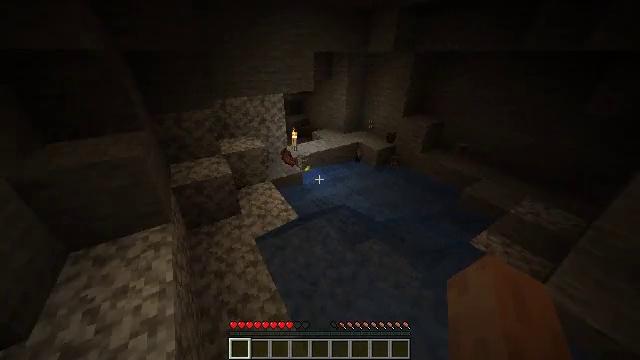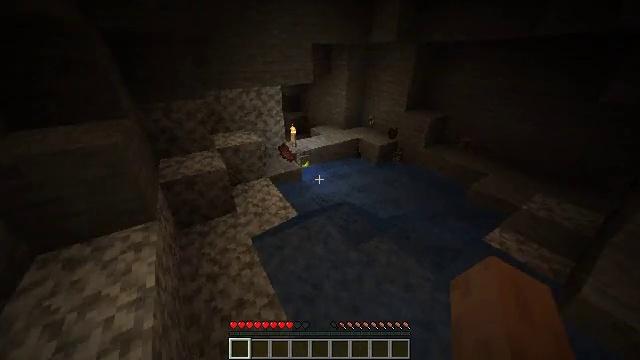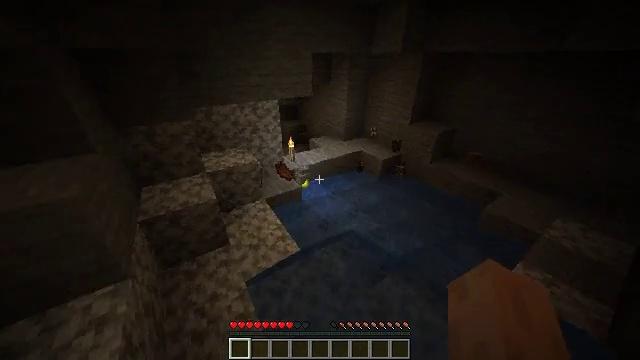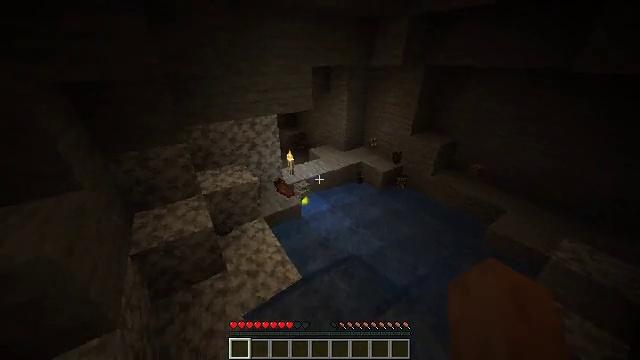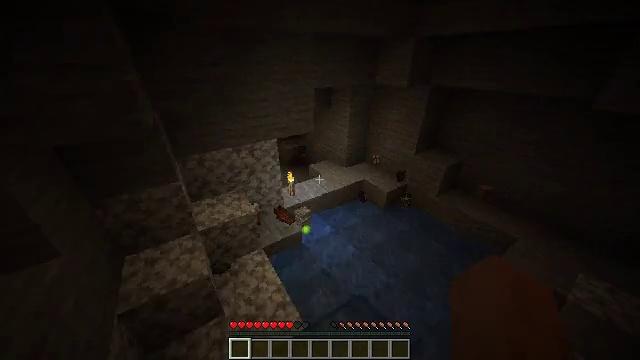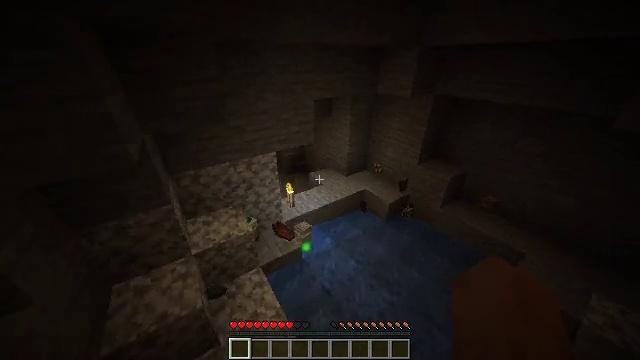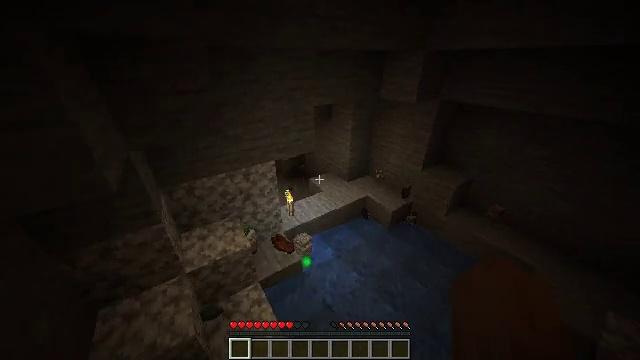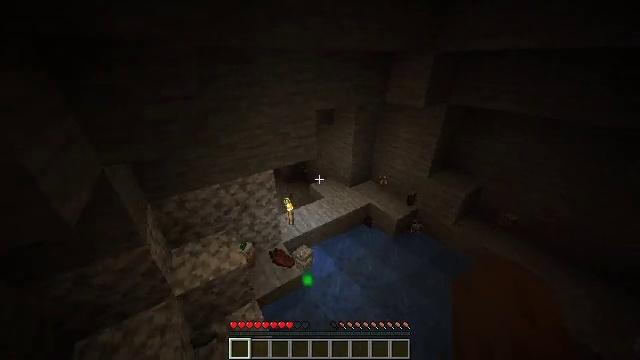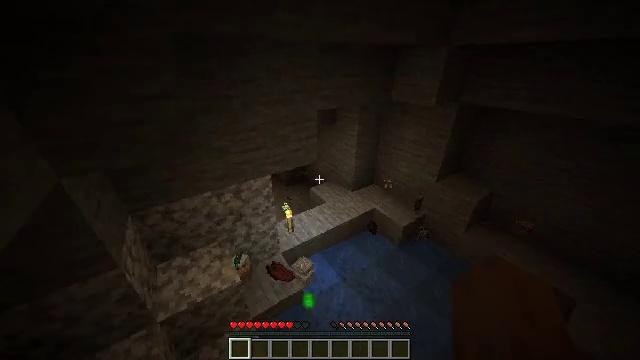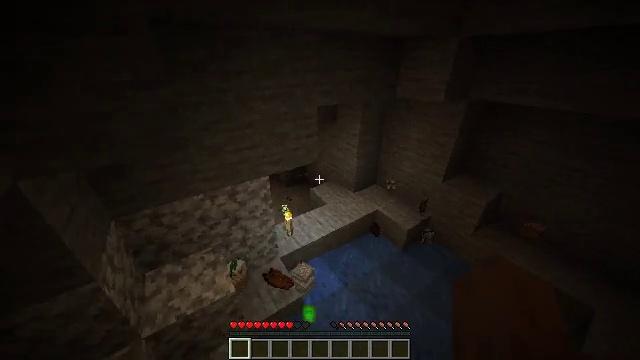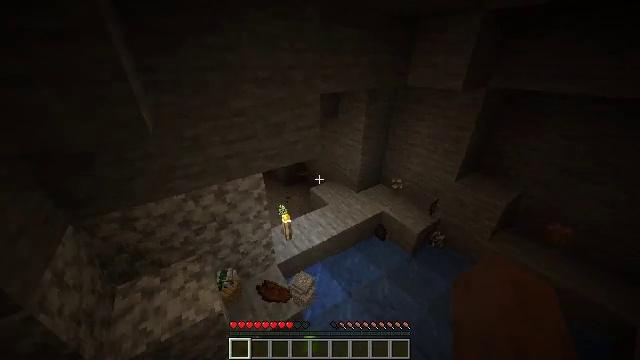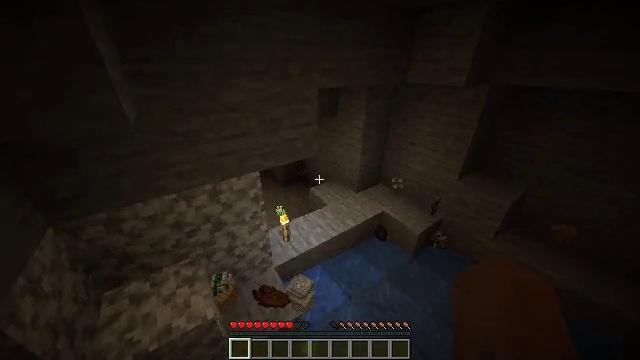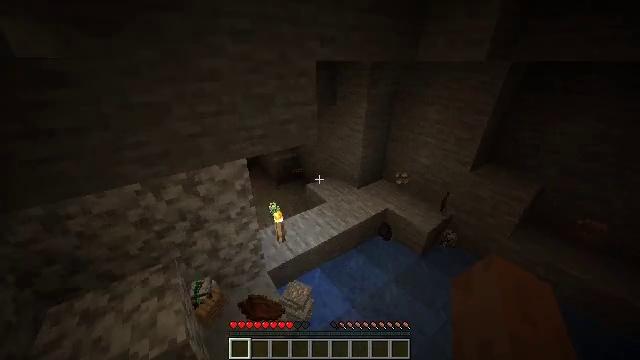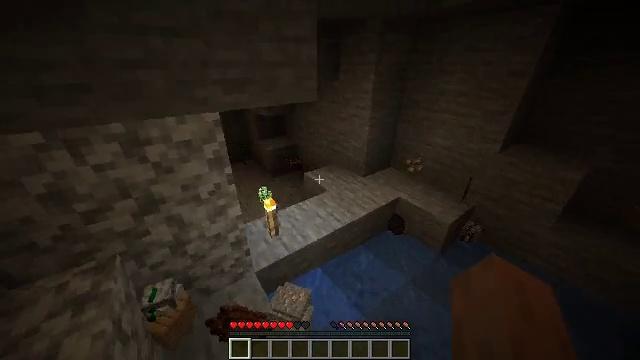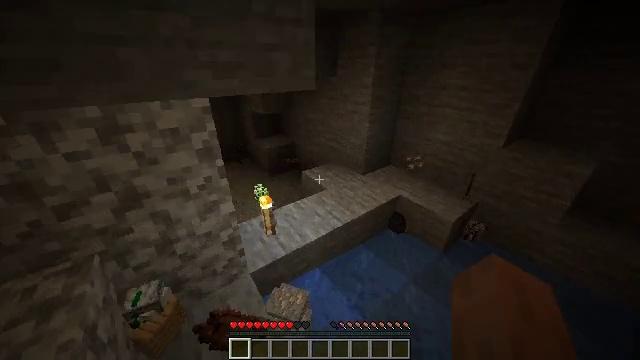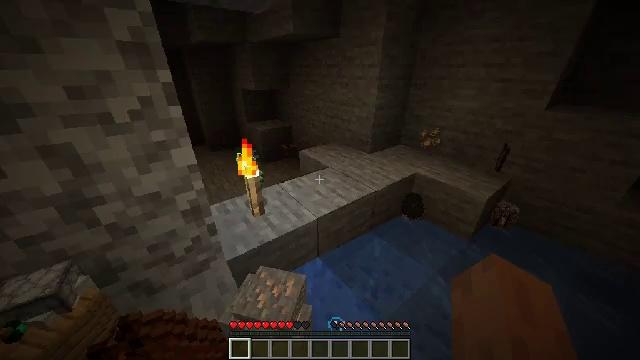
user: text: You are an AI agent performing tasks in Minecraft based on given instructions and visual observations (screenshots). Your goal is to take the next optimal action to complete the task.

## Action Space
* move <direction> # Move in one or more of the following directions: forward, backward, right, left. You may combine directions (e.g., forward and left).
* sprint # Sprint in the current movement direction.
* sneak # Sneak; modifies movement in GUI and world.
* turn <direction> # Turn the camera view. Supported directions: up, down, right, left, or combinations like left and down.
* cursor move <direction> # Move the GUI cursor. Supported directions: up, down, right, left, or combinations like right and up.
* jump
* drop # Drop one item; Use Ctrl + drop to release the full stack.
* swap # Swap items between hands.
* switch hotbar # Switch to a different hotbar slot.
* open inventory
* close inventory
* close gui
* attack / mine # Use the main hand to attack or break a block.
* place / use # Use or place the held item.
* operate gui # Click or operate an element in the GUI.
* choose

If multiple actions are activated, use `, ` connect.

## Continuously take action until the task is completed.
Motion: motion action
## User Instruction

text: Drop an iron axe.
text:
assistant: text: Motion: move forward, sprint, jump
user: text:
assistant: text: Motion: move forward, sprint, jump
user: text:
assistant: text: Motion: move forward, sprint, jump
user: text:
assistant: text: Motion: move forward, sprint, jump
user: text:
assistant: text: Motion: move forward, sprint, jump
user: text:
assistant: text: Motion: move forward, sprint, jump
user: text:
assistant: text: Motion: move forward, sprint, jump
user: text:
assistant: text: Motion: move forward, sprint, jump
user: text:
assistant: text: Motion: move forward, sprint, jump
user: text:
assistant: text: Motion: move forward, sprint, jump
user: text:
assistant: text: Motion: move forward, sprint
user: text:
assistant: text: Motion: move forward, sprint
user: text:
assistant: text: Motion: move forward, sprint
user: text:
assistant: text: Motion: move forward, sprint
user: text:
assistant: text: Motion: move forward, sprint
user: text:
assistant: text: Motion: move forward, sprint, turn right and up
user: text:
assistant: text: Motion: move forward, sprint, turn right and up
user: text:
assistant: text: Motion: move forward, sprint, turn right and up
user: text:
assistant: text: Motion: move forward, sprint, turn right
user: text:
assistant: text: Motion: move forward, turn right
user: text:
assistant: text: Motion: move forward, turn right
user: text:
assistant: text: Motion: move forward, turn right
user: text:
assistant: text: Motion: move forward, turn right
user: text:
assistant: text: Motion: move forward, turn right
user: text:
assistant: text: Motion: move forward, turn right
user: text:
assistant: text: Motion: move forward, turn right
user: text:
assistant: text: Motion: move forward, sprint, turn right
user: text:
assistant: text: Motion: move forward, sprint, jump
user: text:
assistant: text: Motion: move forward, sprint, jump
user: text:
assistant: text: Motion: move forward, sprint, turn left and up, jump